Brain MRI, t2w sequence, axial 2D slice.
Patient: age 28, sex F, weight 95 kg, height 1.95 m
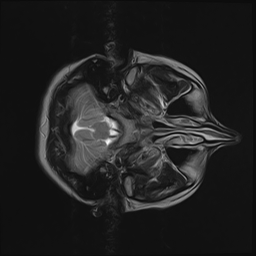